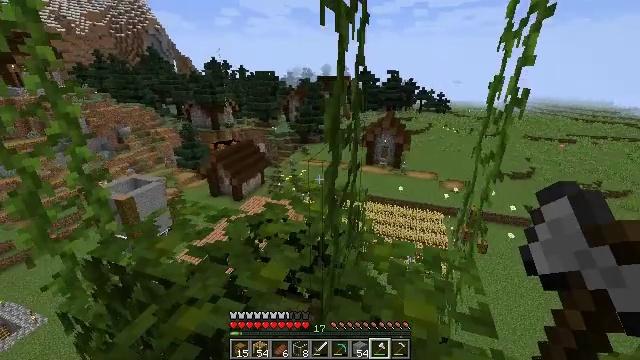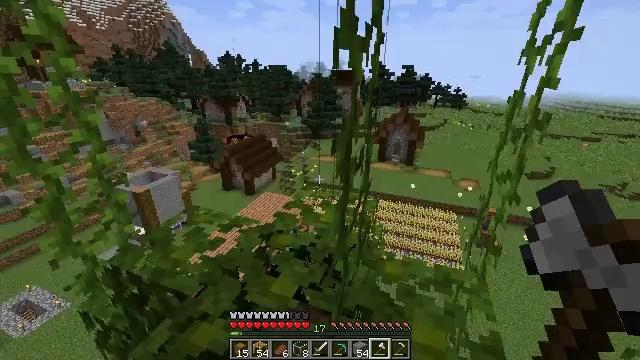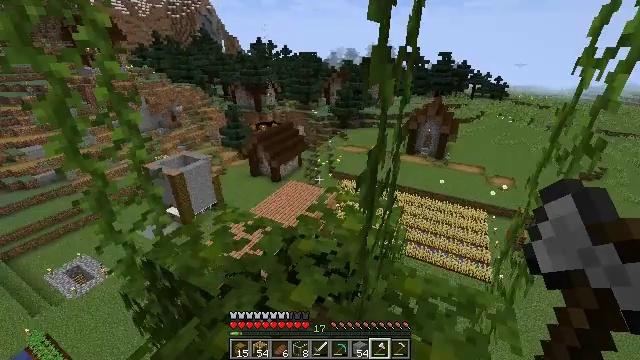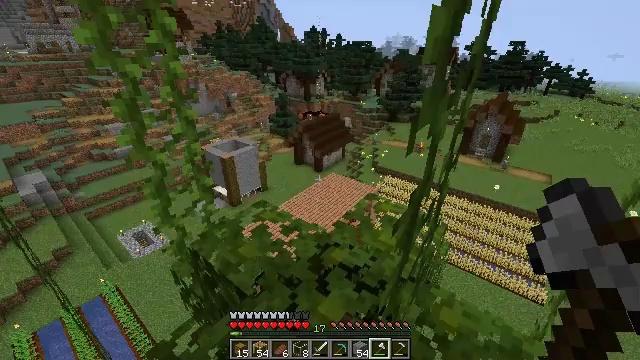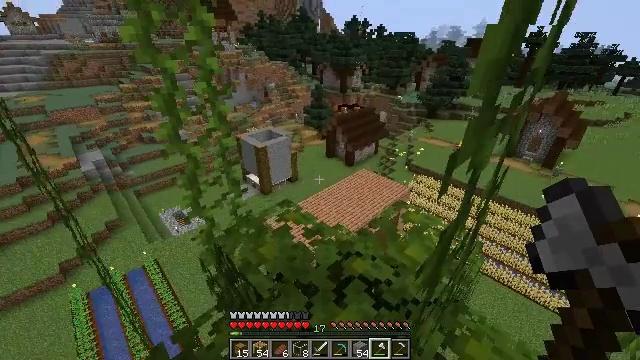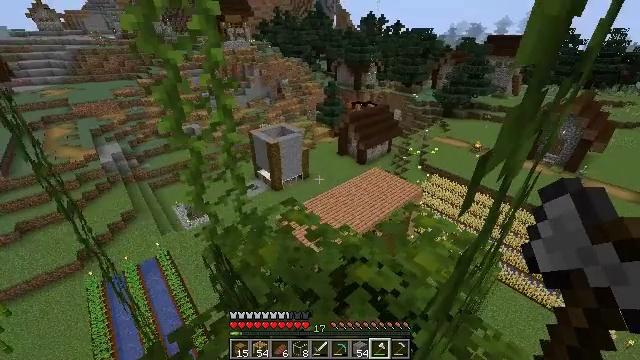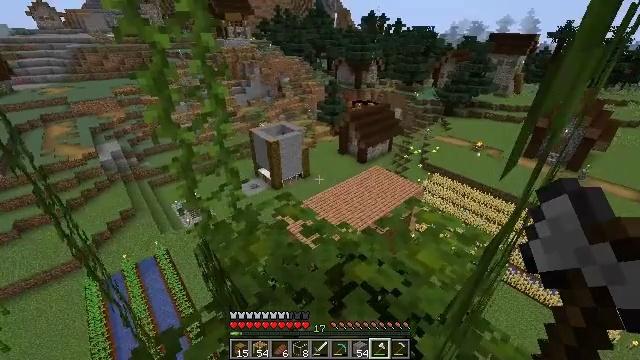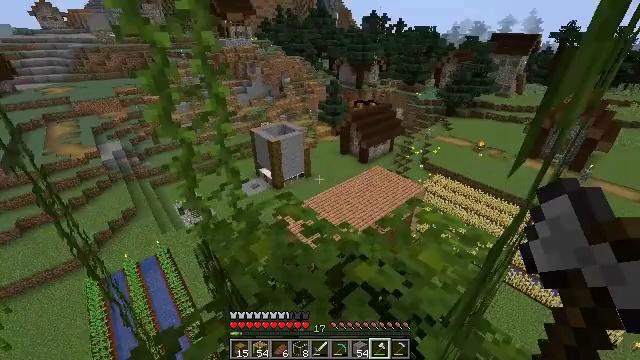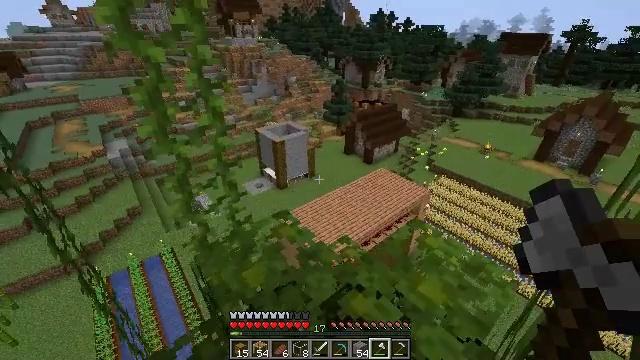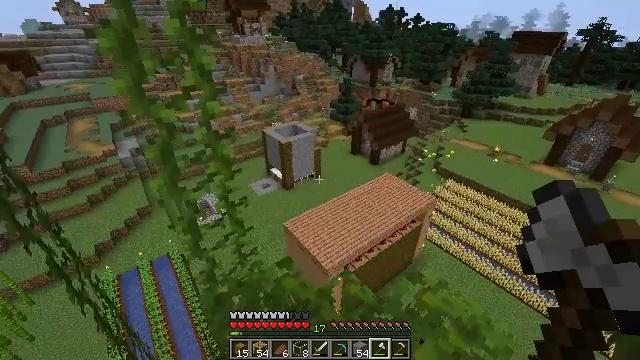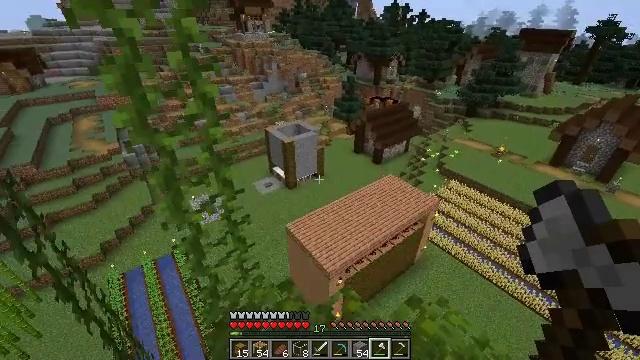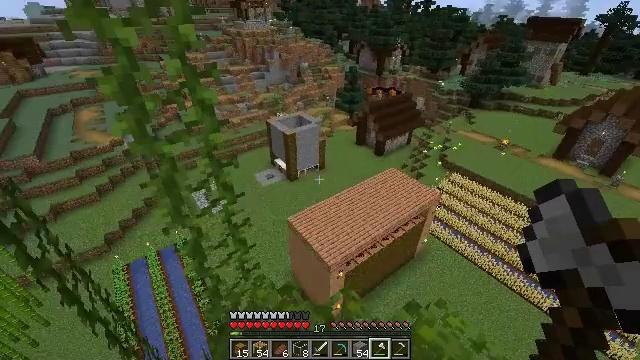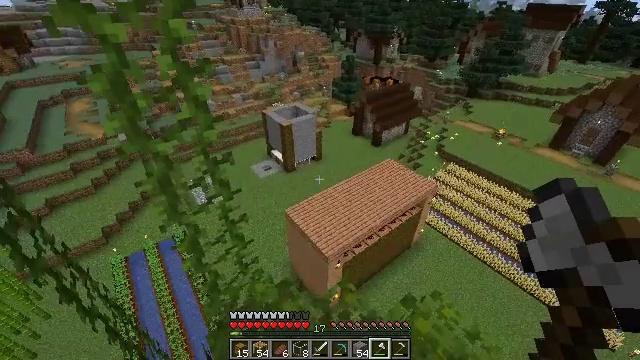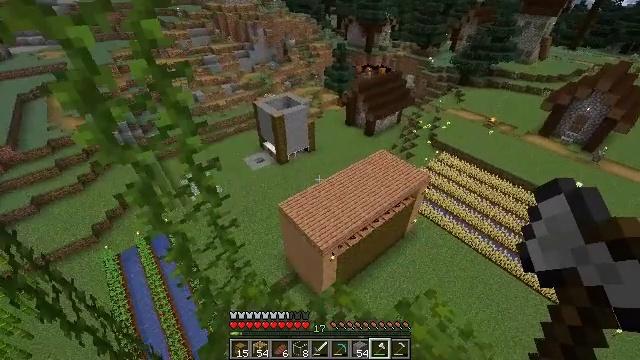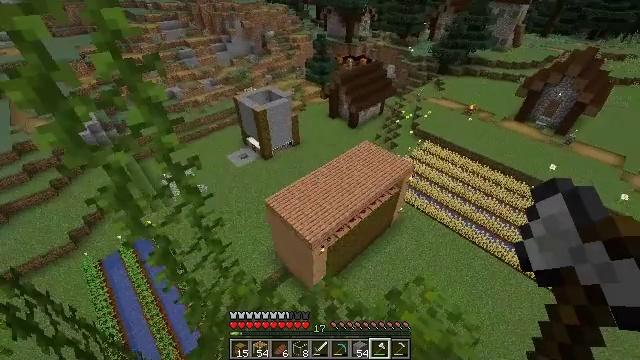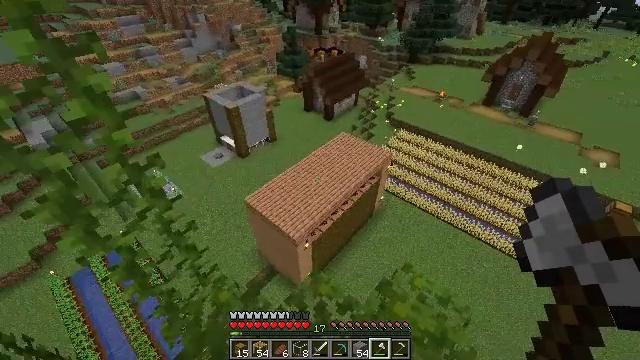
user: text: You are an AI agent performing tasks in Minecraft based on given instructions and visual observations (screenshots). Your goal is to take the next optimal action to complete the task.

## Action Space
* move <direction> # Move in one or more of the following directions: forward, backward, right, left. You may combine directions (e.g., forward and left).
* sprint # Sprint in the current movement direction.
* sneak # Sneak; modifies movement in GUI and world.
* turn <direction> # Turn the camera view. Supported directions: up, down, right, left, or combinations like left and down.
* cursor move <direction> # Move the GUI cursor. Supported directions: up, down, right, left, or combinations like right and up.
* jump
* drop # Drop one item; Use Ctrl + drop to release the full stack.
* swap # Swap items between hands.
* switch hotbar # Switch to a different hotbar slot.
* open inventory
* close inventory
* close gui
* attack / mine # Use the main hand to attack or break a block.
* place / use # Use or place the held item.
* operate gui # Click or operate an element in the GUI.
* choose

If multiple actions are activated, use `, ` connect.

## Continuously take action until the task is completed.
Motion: motion action
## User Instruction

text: Chop down a jungle log from the jungle tree.
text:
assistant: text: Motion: move forward, turn left and down, jump
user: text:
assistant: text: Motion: move forward, turn left and down
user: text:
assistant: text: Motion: move forward, turn left and down
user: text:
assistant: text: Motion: turn left and down
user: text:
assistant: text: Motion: turn left
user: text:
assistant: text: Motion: move forward
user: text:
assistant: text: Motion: move forward, jump
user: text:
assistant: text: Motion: move forward, turn left, jump
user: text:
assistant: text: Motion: move forward, turn left, jump
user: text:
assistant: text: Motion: move forward, jump
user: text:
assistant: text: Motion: turn down
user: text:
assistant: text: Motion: turn down
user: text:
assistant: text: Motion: turn right and down
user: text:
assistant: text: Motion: turn right and down
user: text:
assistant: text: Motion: turn right and down
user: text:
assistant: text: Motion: turn right
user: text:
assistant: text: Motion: turn right and up
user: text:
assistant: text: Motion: turn right and up
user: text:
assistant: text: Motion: turn right and up
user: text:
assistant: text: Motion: turn right and up
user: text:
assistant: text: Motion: turn left and up
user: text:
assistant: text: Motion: turn left and up
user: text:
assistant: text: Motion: turn right and up
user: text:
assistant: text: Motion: turn right and up
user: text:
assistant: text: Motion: turn up
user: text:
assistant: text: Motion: turn up
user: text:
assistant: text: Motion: turn right and up
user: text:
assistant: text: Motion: turn right and up
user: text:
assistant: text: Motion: no_op
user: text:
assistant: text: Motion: turn left and down